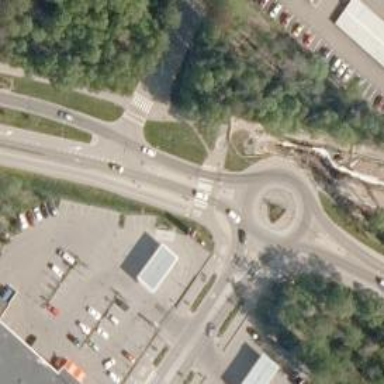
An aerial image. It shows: Secondary road with asphalt surface and separate sidewalk.